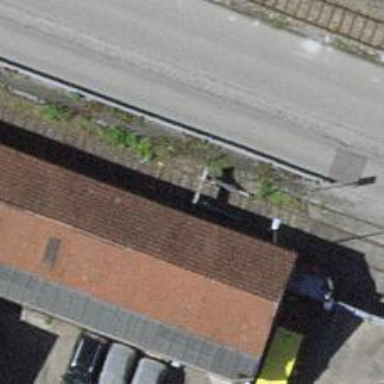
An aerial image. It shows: Railway buffer stop.